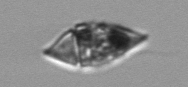
Label: Amphidinium